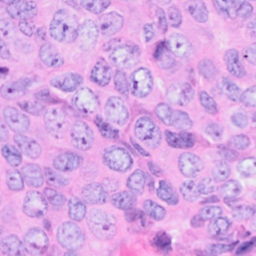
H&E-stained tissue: Breast